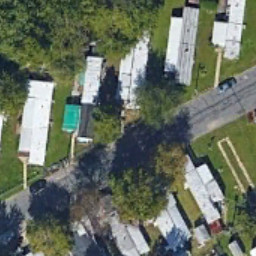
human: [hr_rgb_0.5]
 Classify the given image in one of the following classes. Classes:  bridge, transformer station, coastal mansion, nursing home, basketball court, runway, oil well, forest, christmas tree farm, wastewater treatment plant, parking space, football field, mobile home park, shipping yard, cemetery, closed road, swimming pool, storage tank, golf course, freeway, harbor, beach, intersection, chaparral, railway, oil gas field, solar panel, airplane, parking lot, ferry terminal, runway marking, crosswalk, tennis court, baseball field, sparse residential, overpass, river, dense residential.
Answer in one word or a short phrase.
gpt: mobile home park